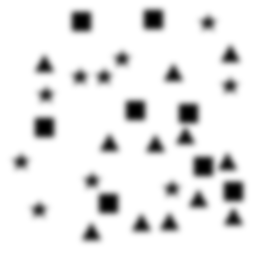
Squares: 8
Triangles: 12
Stars: 10
Total shapes: 30